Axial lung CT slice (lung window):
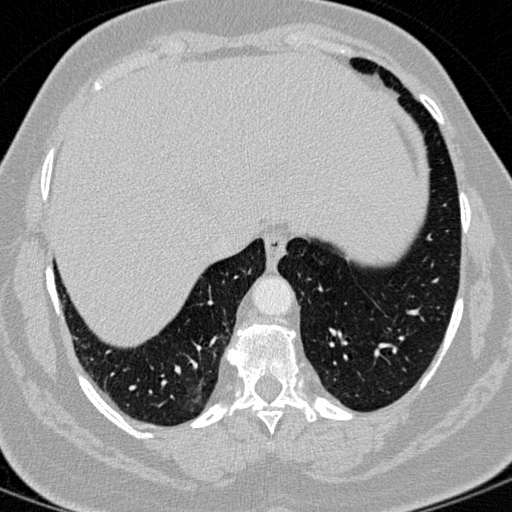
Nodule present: no